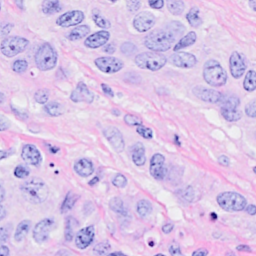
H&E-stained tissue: Breast